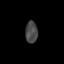
Tissue: lung
Cell type: Epithelial cells
Senescence score: 0.2092
Nuclear area (px): 263
Mean DAPI intensity: 71.038